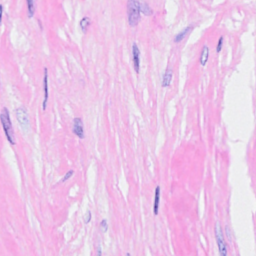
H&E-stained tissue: Breast